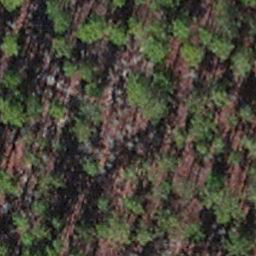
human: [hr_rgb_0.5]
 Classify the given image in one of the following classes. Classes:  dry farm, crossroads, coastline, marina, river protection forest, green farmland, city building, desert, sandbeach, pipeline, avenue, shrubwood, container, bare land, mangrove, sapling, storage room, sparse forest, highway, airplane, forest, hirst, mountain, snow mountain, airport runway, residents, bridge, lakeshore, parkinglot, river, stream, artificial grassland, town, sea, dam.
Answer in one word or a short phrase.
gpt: sapling